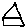
Label: house